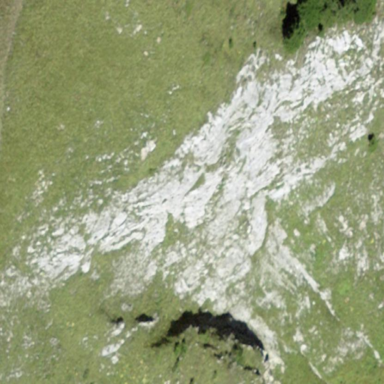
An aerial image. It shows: Natural scree.